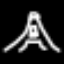
Label: The Eiffel Tower